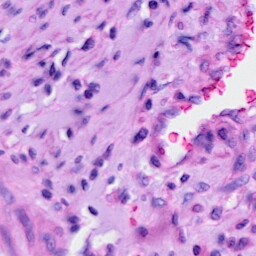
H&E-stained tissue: Cervix